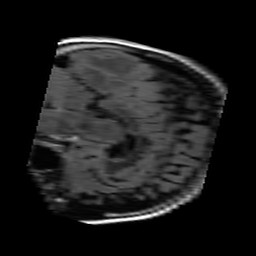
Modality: FLAIR
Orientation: sagittal
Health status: ill
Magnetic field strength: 3 T